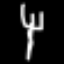
Label: fork